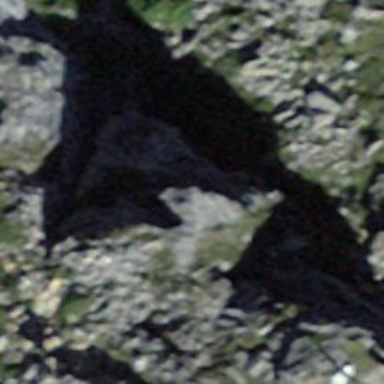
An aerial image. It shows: Natural cliff.